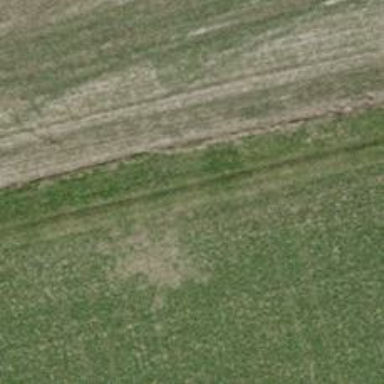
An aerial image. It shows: Grassy track with grade3 tracktype.